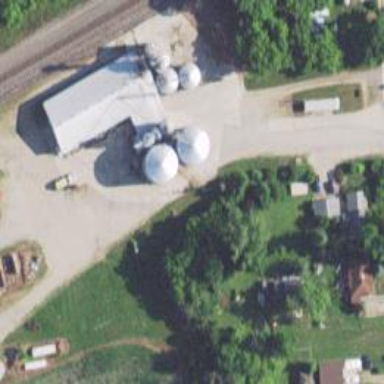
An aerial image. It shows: Silo.